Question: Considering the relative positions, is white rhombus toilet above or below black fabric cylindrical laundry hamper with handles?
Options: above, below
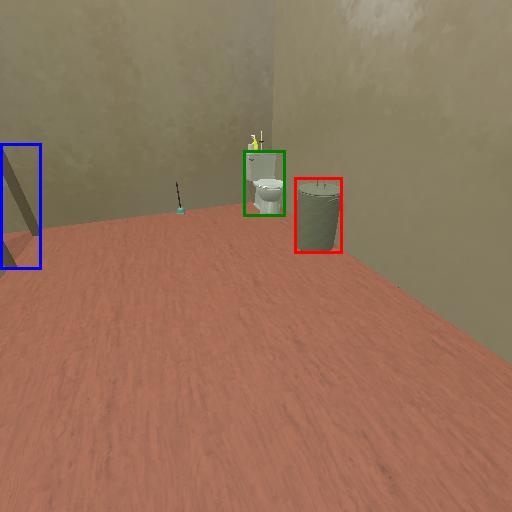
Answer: above